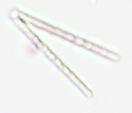
Label: Thalassionema